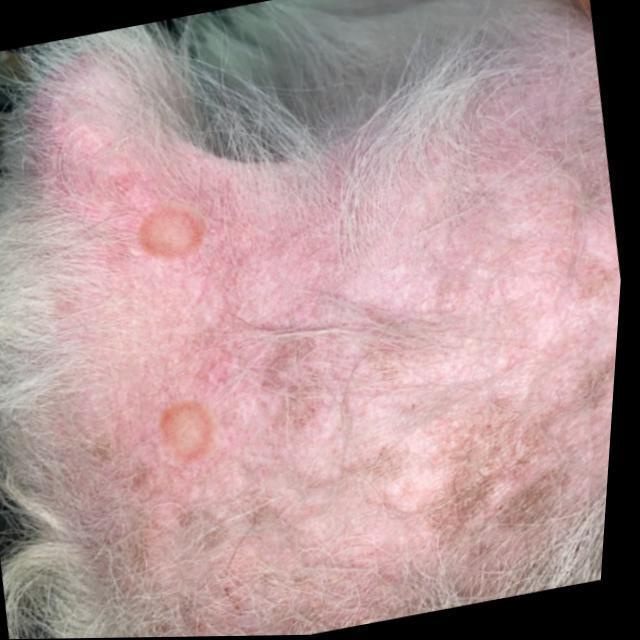
Canine ringworm (Dermatophytosis) — fungal infection caused by Microsporum or Trichophyton. Presents with circular alopecia, scaling, crusting, and broken hairs.